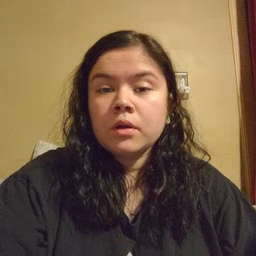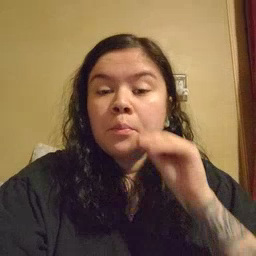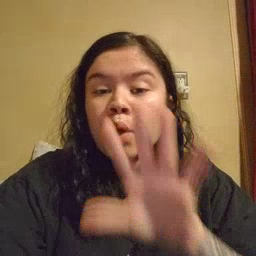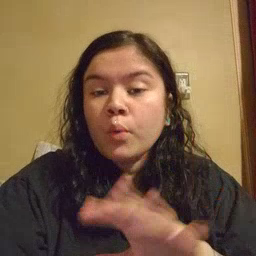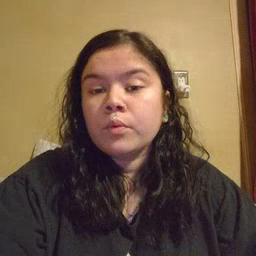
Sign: blow